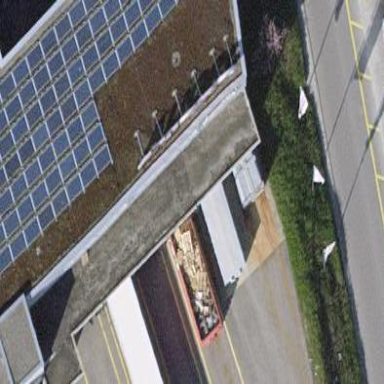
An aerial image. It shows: View of roof of building.